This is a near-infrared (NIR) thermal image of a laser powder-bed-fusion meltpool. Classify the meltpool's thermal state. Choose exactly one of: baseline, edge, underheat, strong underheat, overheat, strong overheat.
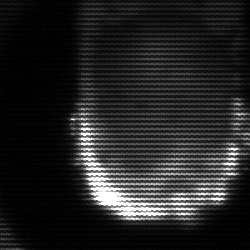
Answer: baseline